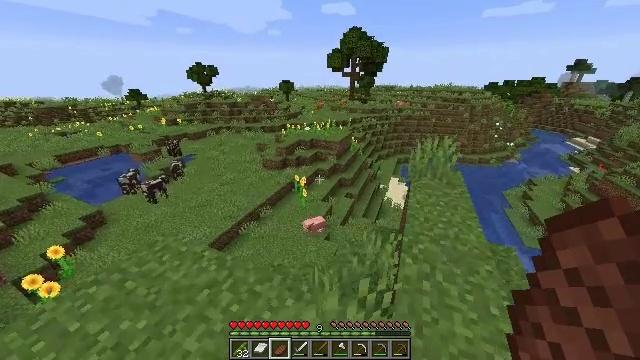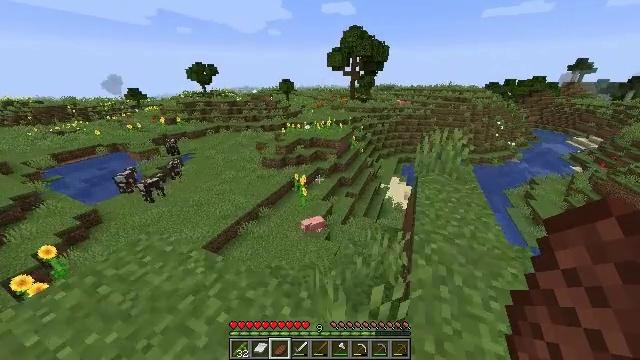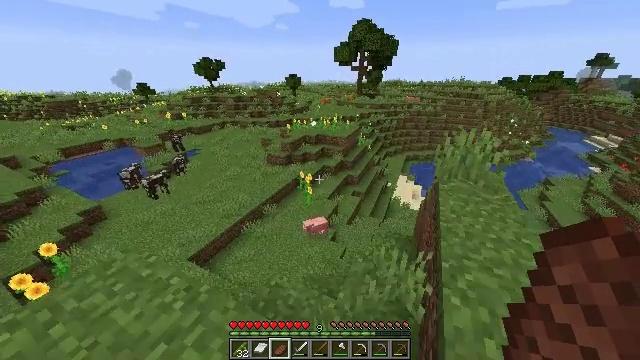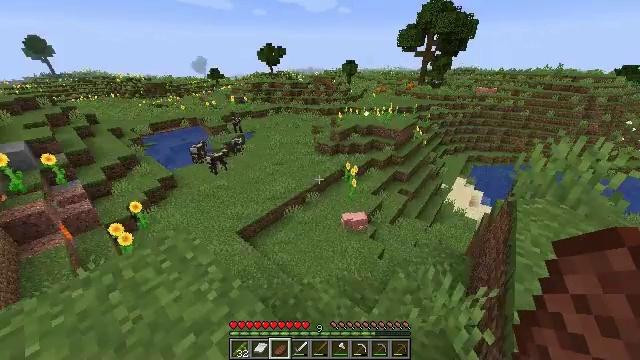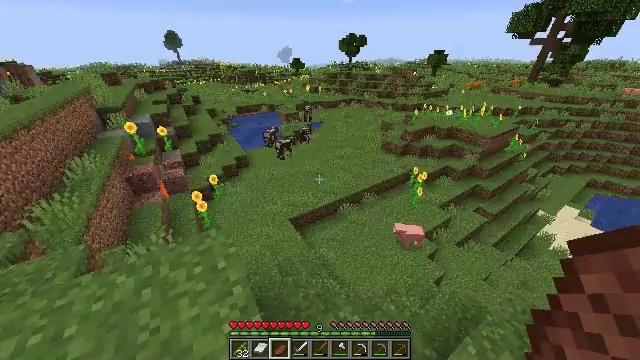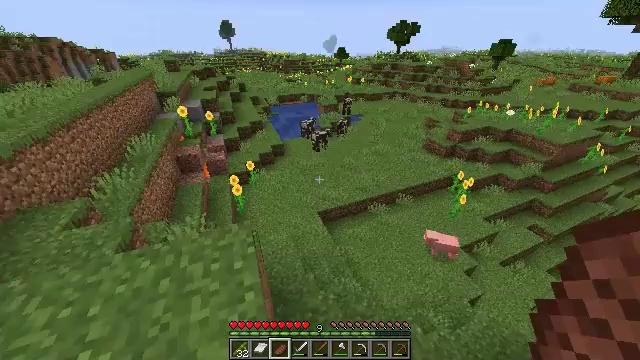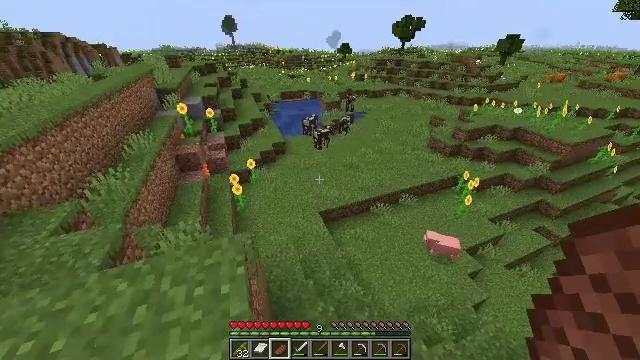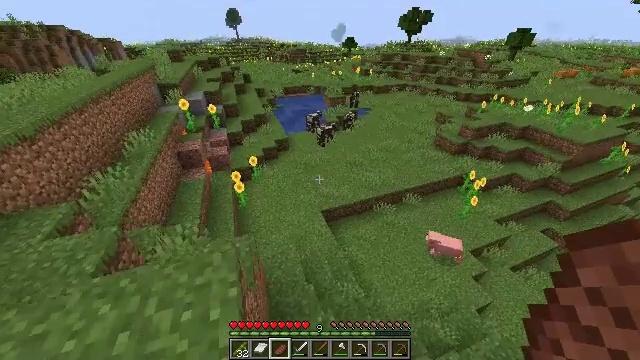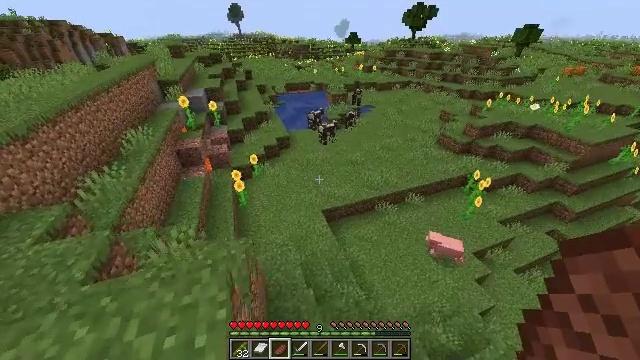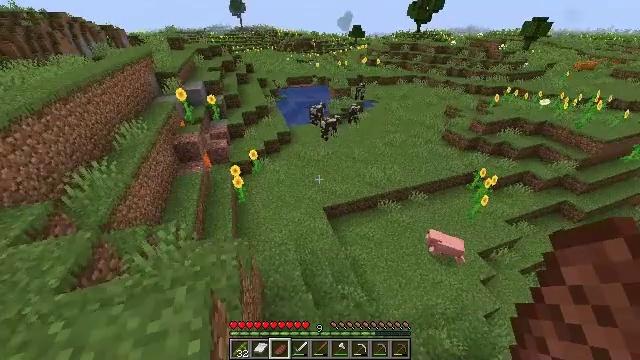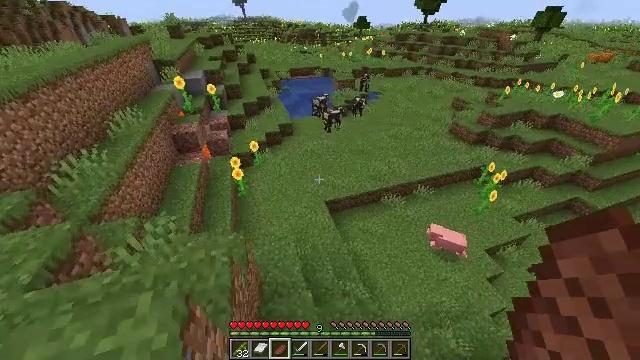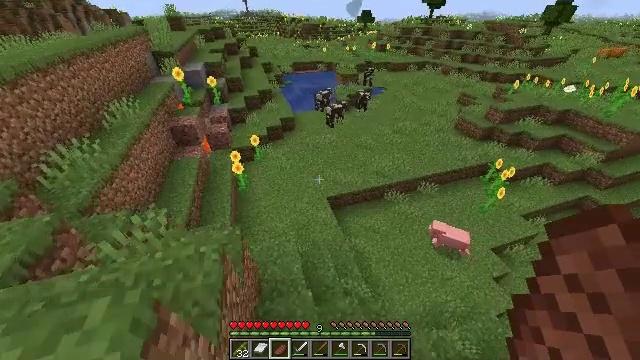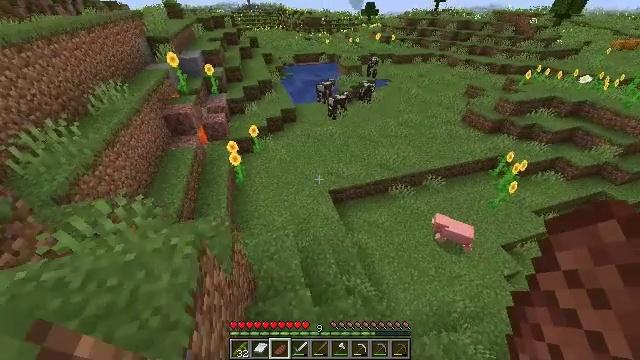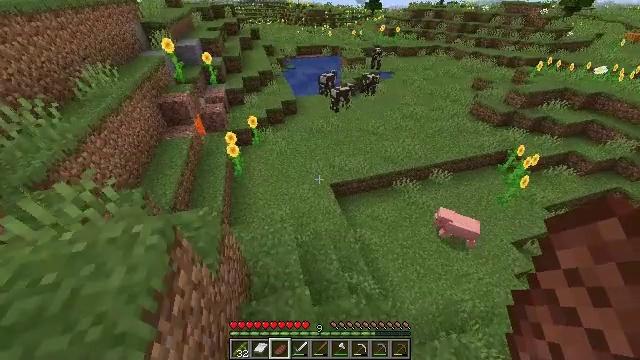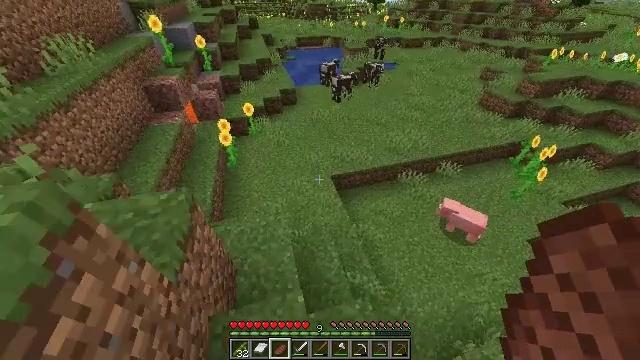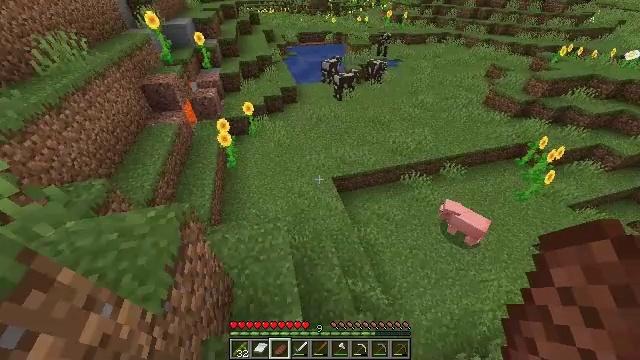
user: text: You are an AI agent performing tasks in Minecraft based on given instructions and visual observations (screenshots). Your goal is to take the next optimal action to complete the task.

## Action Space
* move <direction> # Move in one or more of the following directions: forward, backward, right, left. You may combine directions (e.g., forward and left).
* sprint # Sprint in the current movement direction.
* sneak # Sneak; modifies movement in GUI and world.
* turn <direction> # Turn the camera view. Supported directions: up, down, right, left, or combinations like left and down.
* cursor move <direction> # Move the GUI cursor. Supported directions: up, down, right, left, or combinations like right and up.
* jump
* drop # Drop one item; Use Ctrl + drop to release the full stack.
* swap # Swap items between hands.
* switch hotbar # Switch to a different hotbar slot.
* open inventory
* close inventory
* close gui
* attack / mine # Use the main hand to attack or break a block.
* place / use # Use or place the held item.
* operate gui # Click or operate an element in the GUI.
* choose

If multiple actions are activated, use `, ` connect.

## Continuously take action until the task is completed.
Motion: motion action
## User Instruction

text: Break the sweet berry bush to collect berries.
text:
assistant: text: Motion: move forward
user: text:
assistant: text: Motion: move forward, sprint, turn left
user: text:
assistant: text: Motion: move forward, sprint, turn left and down
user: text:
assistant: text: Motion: move forward, sprint, turn left and down
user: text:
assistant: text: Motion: move forward, sprint, turn left and down
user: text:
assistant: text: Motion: move forward
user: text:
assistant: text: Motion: move forward, turn left and down
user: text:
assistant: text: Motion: move forward
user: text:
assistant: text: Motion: move forward, sprint, turn down
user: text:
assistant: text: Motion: move forward, sprint, turn down
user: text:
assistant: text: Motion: move forward, sprint
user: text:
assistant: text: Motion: move forward, sprint, turn down
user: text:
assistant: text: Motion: move forward
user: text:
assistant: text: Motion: move forward
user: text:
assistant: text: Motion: move forward
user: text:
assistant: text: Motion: move forward, sprint
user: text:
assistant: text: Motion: move forward, sprint
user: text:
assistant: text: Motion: move forward, sprint
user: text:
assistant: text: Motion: move forward
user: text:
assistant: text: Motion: move forward
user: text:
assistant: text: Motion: move forward, turn right
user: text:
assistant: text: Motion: move forward, turn up
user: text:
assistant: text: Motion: move forward, sprint, turn up
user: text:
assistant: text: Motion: move forward, sprint
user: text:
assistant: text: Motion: move forward, sprint
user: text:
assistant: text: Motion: move forward
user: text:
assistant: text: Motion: move forward
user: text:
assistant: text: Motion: move forward
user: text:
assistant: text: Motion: move forward, sprint
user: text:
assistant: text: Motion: move forward, sprint, turn up